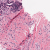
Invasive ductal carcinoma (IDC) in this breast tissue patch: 0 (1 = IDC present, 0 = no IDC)